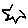
Label: star